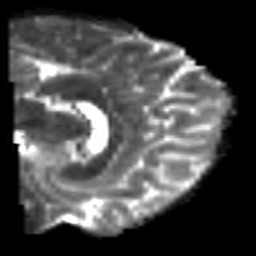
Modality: T2w
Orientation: sagittal
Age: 22
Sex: male
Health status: healthy
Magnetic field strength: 3 T
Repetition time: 7 s
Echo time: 0.0926 s